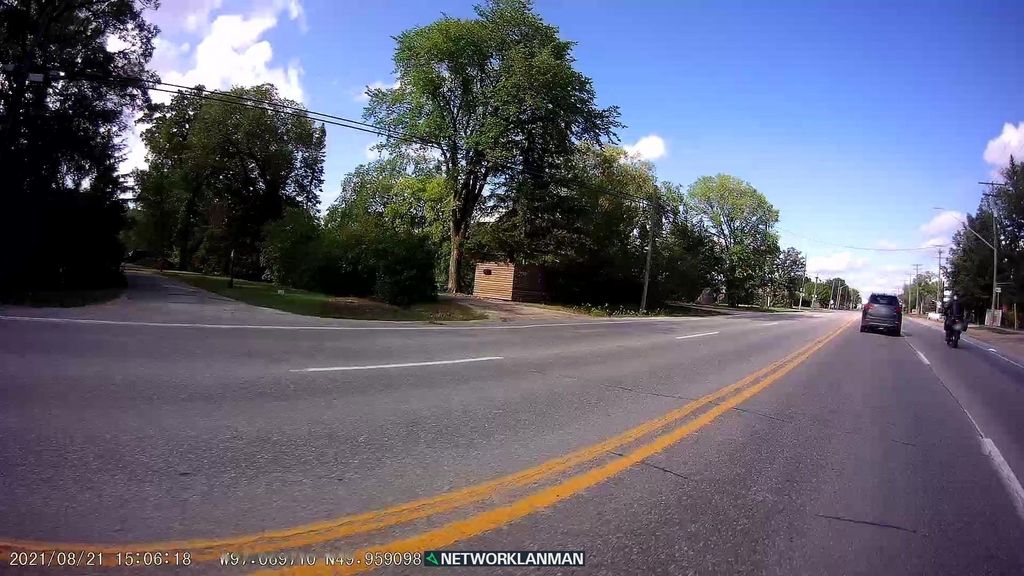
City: winnipeg